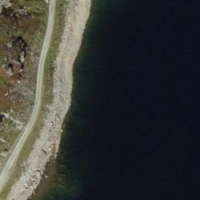
EUNIS habitat code: 14
Species observed at this site:
Rhododendron ferrugineum
Chamaenerion angustifolium
Calluna vulgaris
Cryptogramma crispa